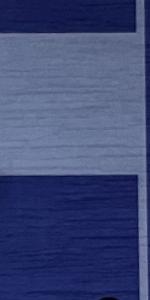
Label: Empty